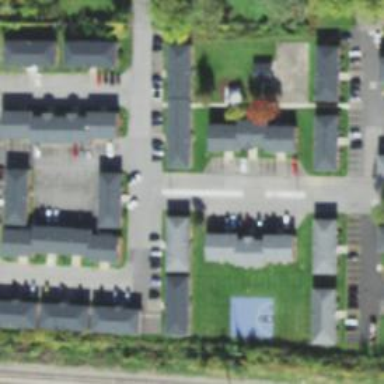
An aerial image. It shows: Dormitory building.